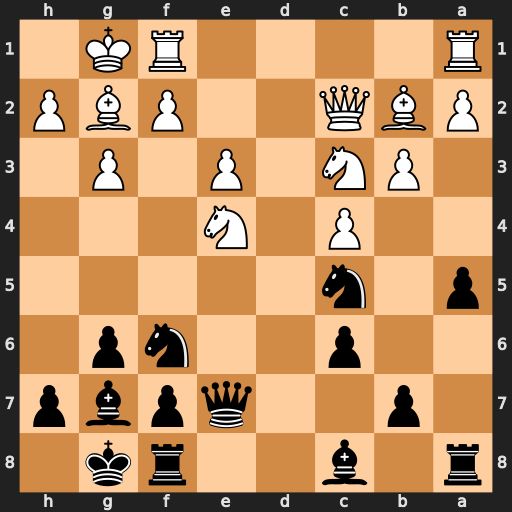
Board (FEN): r1b2rk1/1p2qpbp/2p2np1/p1n5/2P1N3/1PN1P1P1/PBQ2PBP/R4RK1
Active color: b
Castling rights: -
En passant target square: -
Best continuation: Nfxe4 Nxe4 Bxb2 Qxb2 Nxe4